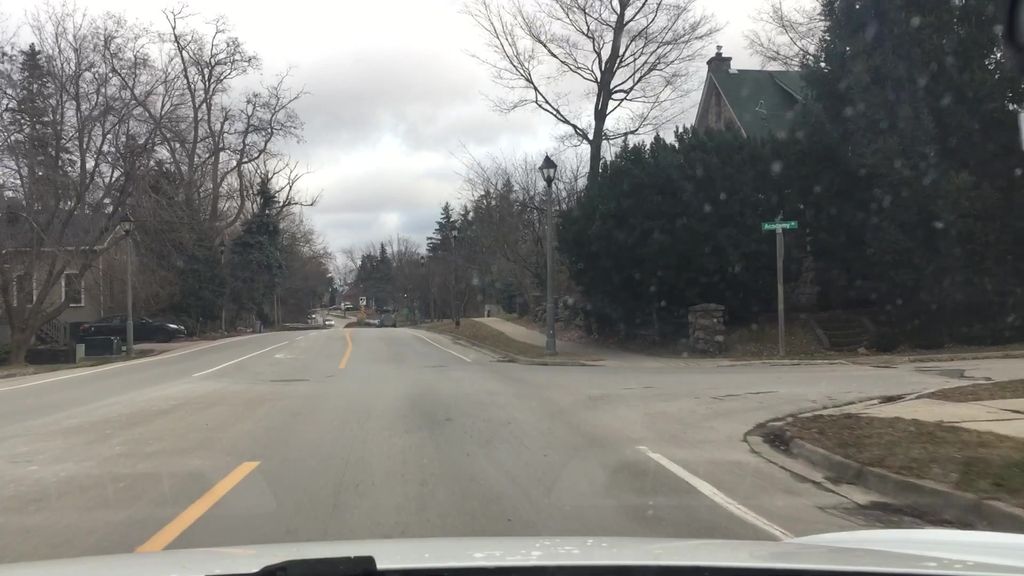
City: hamilton